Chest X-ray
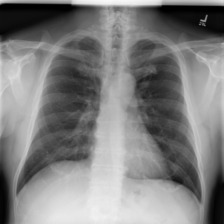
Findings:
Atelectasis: negative
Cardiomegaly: negative
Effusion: negative
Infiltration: negative
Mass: negative
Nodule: negative
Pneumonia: negative
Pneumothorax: negative
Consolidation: negative
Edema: negative
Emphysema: negative
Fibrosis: negative
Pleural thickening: negative
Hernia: negative